九年级 · 度量几何学
有一种落地晾衣架如图 1 所示, 其原理是通过改变两根支撑杆夹角 $\alpha$ 的度数来调整晾杆的高度,图 2 是晾衣架的侧面的平面示意图, $A B$ 和 $C D$ 分别是两根长度不等的支撑杆, 夹角 $\angle B O D=\alpha$, $A O=70 \mathrm{~cm}, B O=D O=80 \mathrm{~cm}, C O=40 \mathrm{~cm}$.

图1

图2

(1)若 $\alpha=56^{\circ}$, 求点 $A$ 离地面的高度 $A E ;$

(参考值: $\sin 62^{\circ}=\cos 28^{\circ} \approx 0.88, \sin 28^{\circ}=\cos 62^{\circ} \approx 0.47, \tan 62^{\circ} \approx 1.88, \tan 28^{\circ} \approx 0.53$. )

(2)调节 $\alpha$ 的大小, 使 $A$ 离地面高度 $A E=125 \mathrm{~cm}$ 时, 求此时 $C$ 点离地面的高度 $C F$.
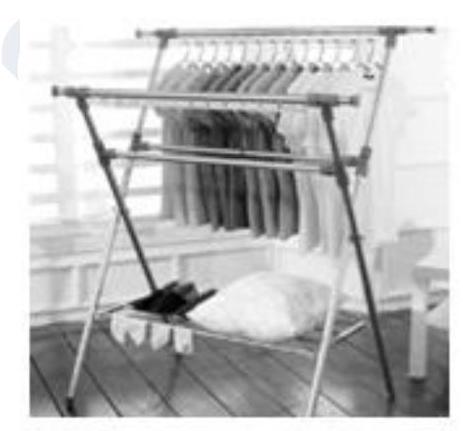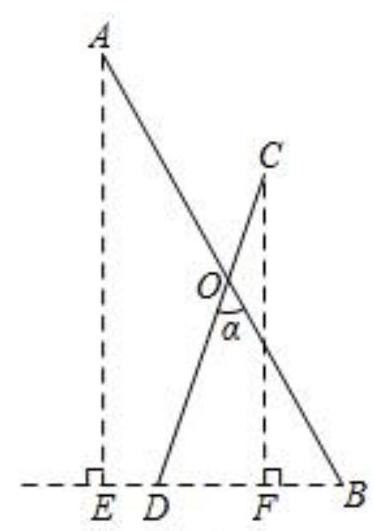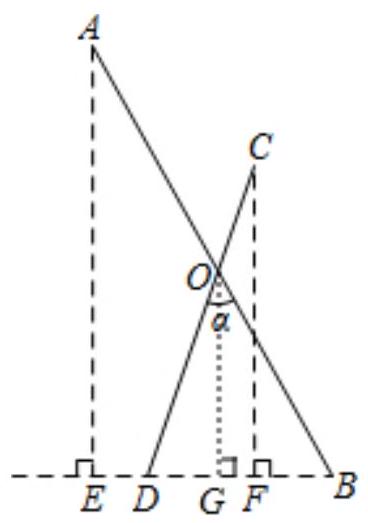
答案: 解: (1)如图, 过 $O$ 作 $O G \perp B D$ 于点 $G$,

图2

$\because A E \perp B D$,

$\therefore O G / / A E$,

$\because B O=D O$,

$\therefore O G$ 平分 $\angle B O D$,

$\therefore \angle B O G=\frac{1}{2} \angle B O D=\frac{1}{2} \times 56^{\circ}=28^{\circ}$,

$\therefore \angle E A B=\angle B O G=28^{\circ}$,

在Rt $\triangle A B E$ 中, $A B=A O+B O=70+80=150(\mathrm{~cm})$,

$\therefore A E=A B \cdot \cos \angle E A B=150 \times \cos 28^{\circ} \approx 150 \times 0.88=132(\mathrm{~cm})$,

答：点 $A$ 离地面的高度 $A E$ 约为 $132 \mathrm{~cm}$;

(2) $\because O G / / A E$

$\therefore \angle E A B=\angle B O G$,

$\because C F \perp B D$,

$\therefore C F / / O G$,

$\therefore \angle D C F=\angle D O G$,

$\because \angle B O G=\angle D O G$,

$\because \angle A E B=\angle C F D=90^{\circ}$,

$\therefore \frac{C F}{A E}=\frac{C D}{A B}$,

$\frac{120 \times 125}{150}=100(\mathrm{~cm})$,

答: $C$ 点离地面的高度 $C F$ 为 $100 \mathrm{~cm}$.